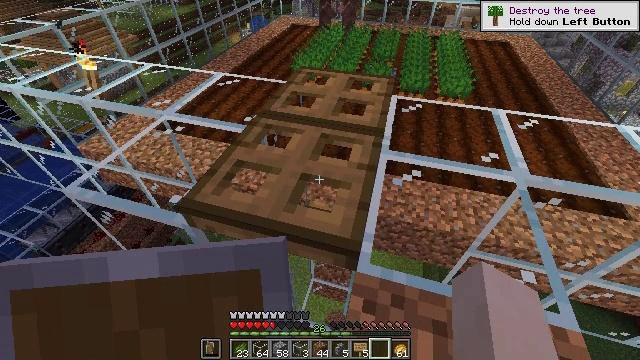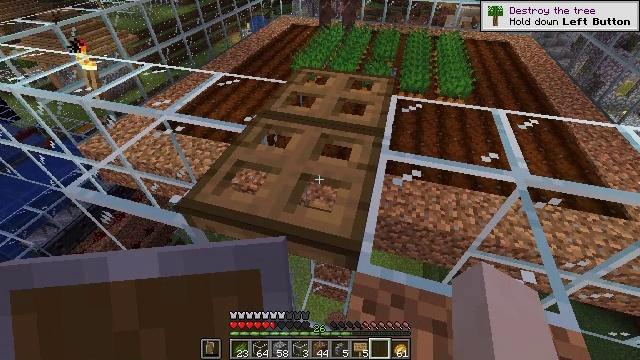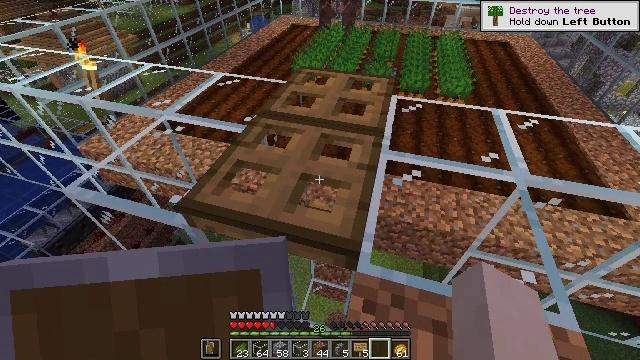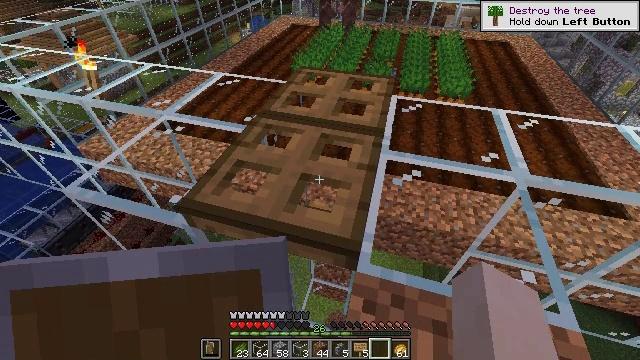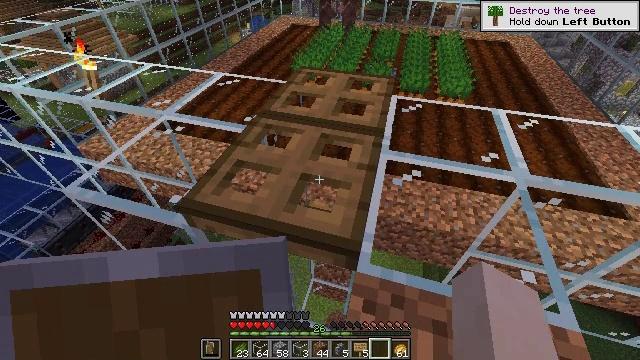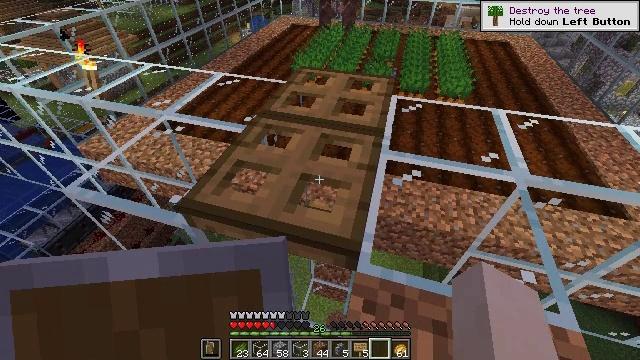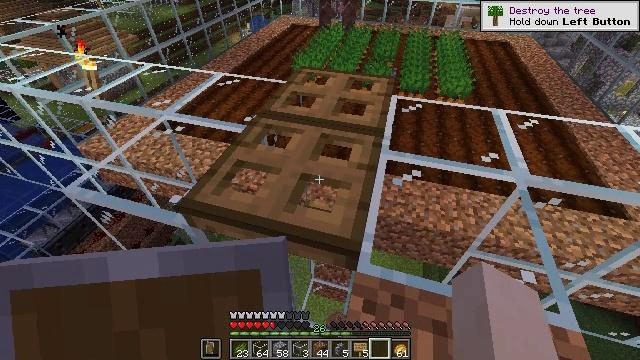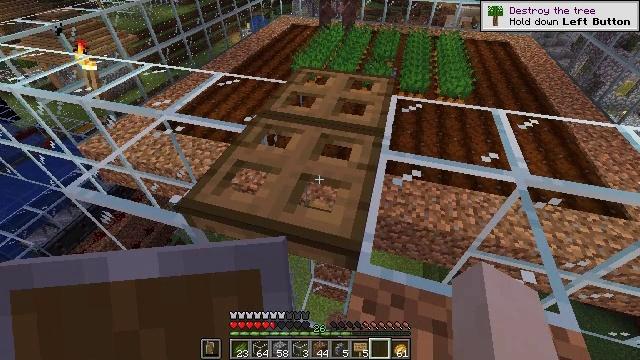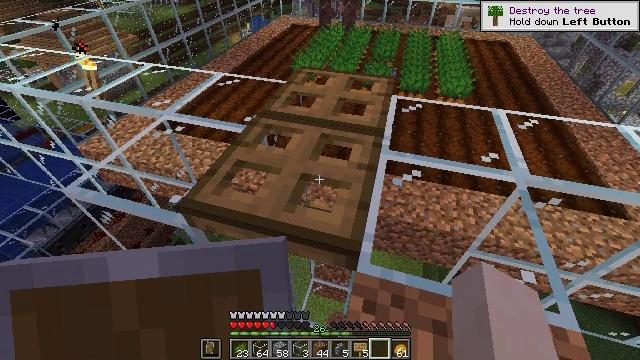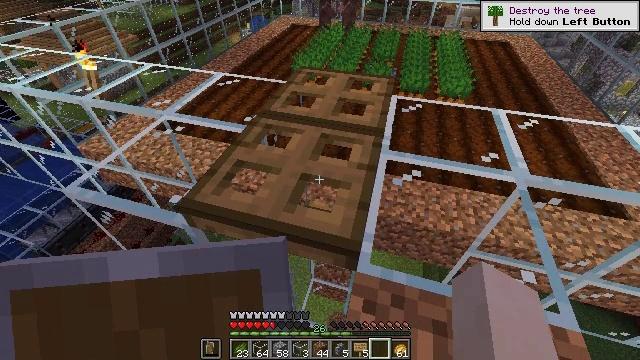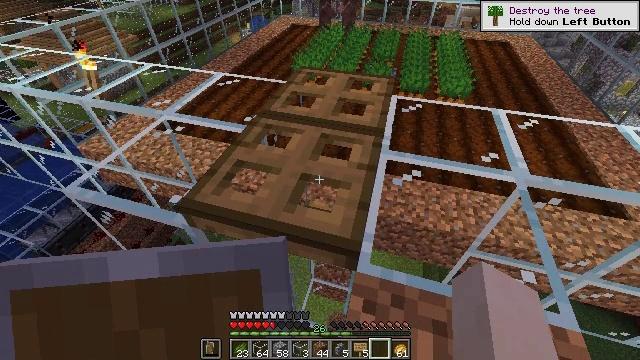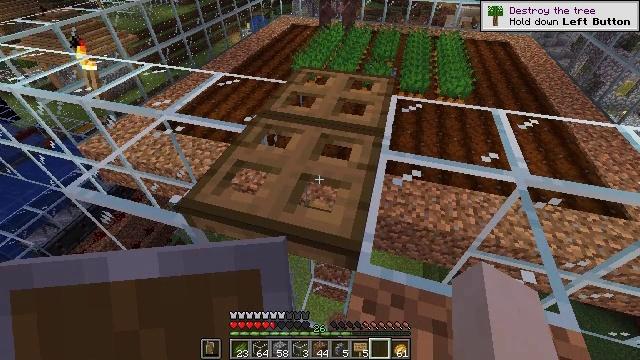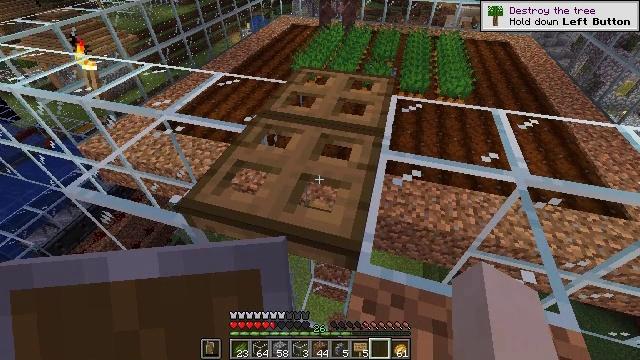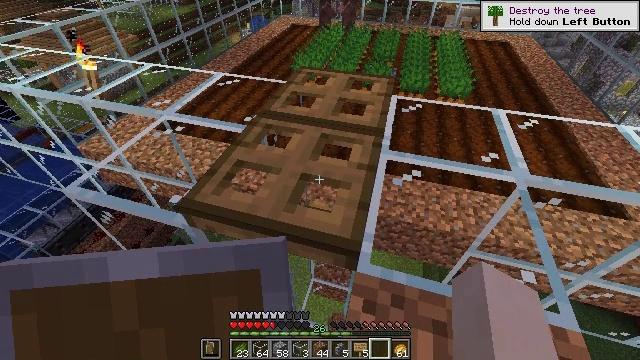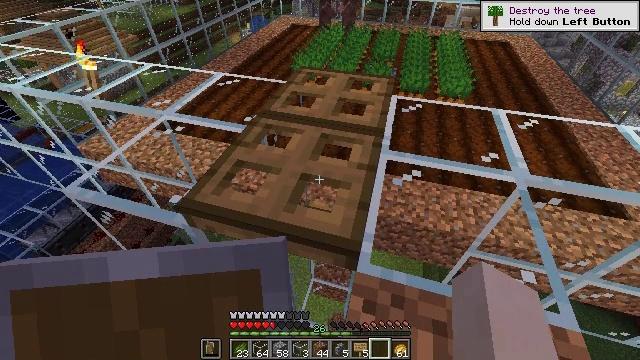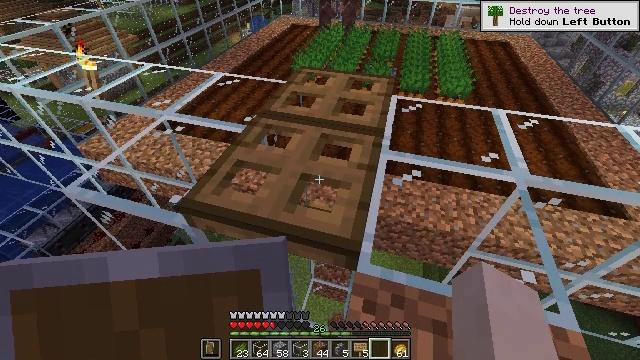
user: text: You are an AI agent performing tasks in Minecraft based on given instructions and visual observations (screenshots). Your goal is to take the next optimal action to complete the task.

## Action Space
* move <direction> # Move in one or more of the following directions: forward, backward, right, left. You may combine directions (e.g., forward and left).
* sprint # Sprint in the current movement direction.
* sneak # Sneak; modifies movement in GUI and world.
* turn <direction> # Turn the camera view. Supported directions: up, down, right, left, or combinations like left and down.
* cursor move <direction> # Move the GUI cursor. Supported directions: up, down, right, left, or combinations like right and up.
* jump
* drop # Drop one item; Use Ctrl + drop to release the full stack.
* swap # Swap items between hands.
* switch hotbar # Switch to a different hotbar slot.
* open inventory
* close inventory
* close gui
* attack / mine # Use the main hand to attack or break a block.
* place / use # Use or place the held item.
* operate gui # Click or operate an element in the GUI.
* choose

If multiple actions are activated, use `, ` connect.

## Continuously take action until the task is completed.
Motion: motion action
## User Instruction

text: Break the oak trapdoor to collect it.
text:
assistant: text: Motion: sneak
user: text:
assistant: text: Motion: sneak
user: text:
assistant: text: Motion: sneak
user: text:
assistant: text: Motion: sneak
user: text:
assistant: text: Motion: sneak
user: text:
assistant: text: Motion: sneak
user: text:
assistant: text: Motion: sneak
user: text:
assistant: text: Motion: sneak
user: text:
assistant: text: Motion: sneak
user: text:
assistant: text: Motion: sneak
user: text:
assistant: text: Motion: sneak
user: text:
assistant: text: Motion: sneak
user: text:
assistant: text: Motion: sneak
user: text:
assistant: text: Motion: sneak
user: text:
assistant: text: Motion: sneak
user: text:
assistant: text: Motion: sneak
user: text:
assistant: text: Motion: sneak
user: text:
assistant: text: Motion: sneak
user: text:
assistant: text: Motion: sneak
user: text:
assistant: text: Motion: sneak
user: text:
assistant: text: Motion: sneak
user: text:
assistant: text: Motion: sneak
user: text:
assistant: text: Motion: sneak
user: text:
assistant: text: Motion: sneak
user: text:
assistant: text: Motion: sneak
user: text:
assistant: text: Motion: sneak
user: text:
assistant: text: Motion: sneak
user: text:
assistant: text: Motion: sneak, attack / mine
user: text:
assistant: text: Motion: sneak, attack / mine
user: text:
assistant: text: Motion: sneak, attack / mine